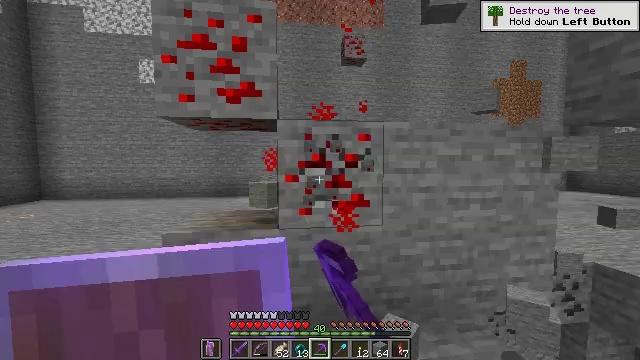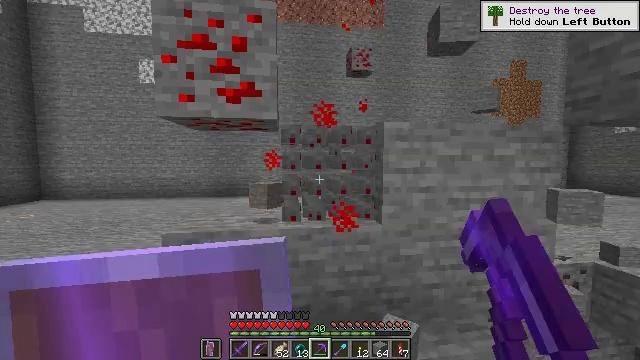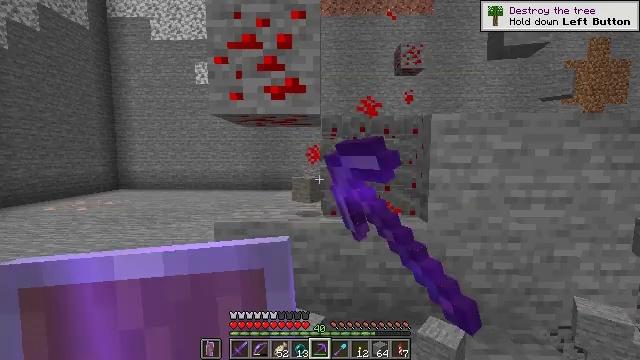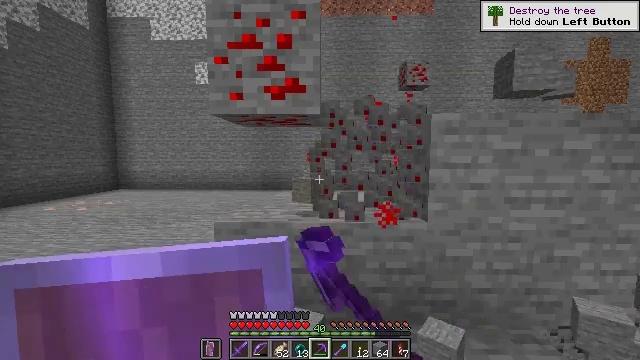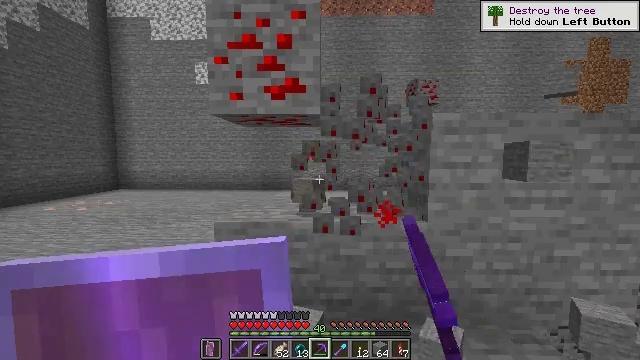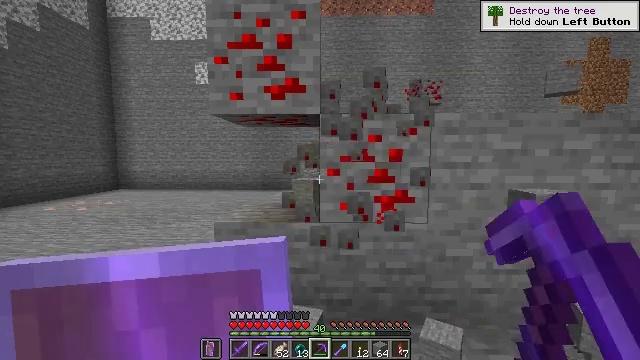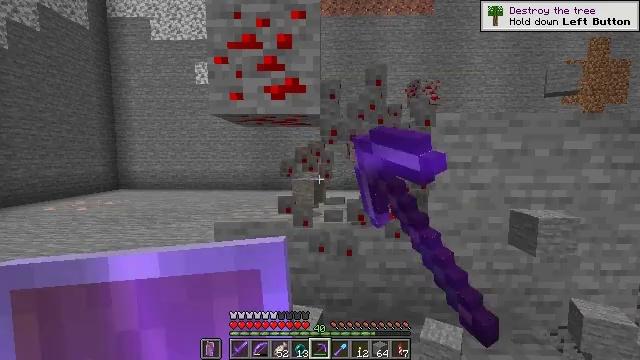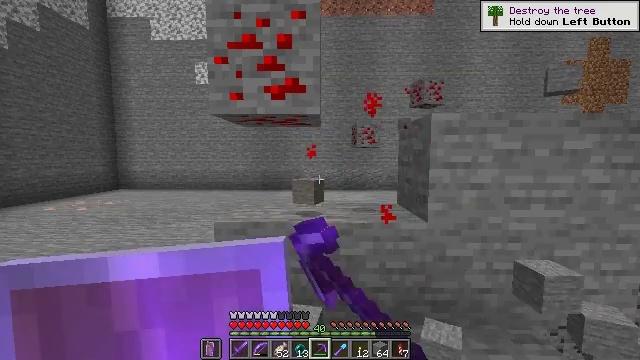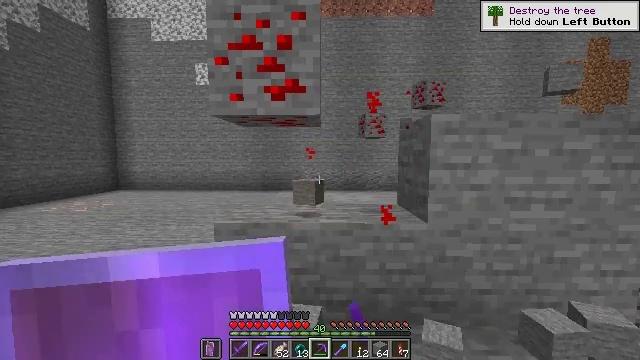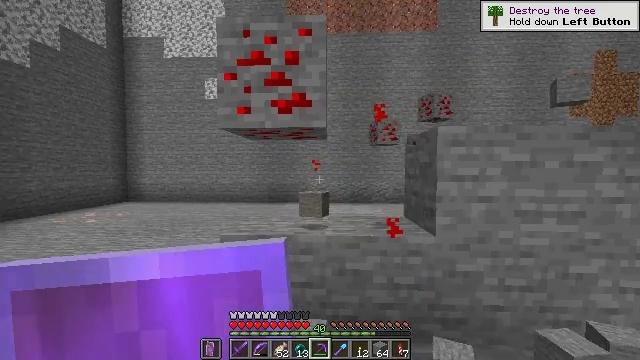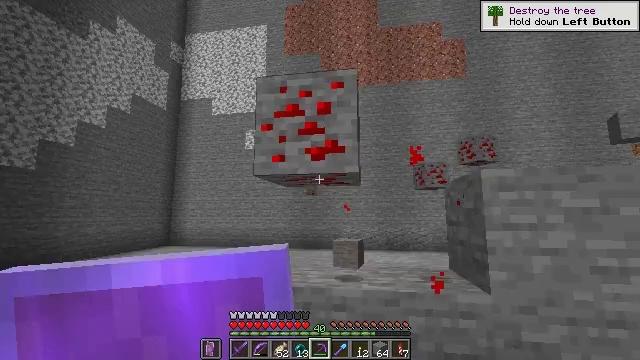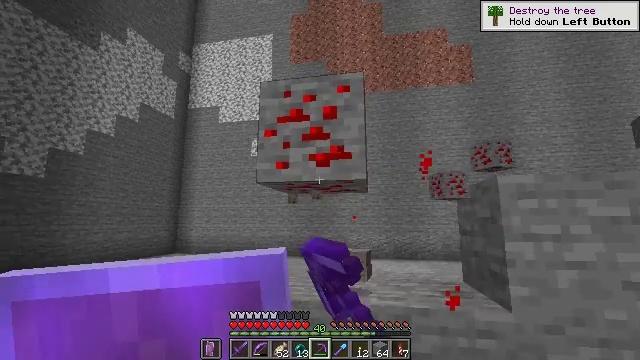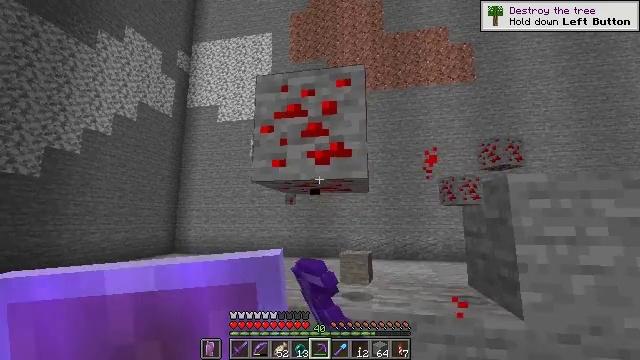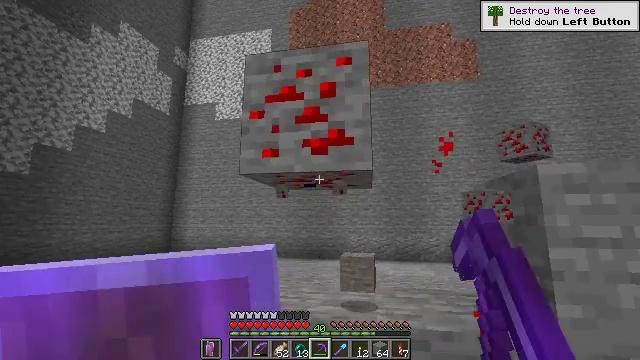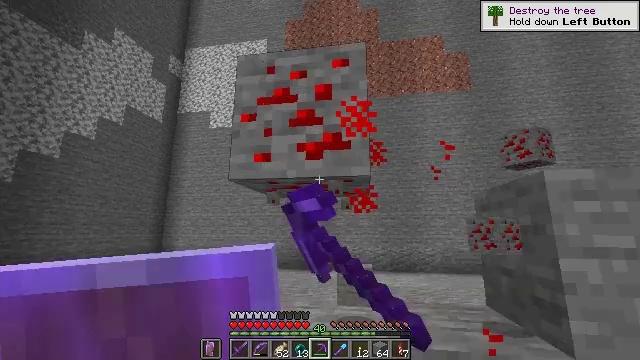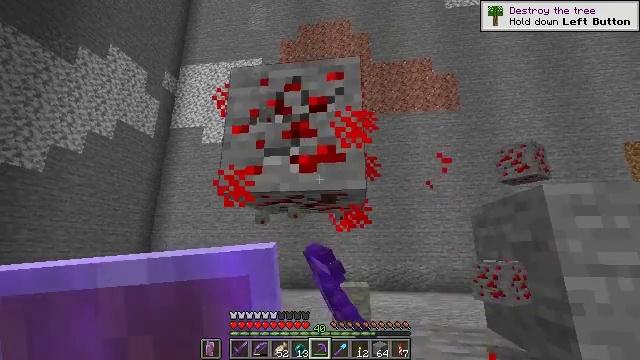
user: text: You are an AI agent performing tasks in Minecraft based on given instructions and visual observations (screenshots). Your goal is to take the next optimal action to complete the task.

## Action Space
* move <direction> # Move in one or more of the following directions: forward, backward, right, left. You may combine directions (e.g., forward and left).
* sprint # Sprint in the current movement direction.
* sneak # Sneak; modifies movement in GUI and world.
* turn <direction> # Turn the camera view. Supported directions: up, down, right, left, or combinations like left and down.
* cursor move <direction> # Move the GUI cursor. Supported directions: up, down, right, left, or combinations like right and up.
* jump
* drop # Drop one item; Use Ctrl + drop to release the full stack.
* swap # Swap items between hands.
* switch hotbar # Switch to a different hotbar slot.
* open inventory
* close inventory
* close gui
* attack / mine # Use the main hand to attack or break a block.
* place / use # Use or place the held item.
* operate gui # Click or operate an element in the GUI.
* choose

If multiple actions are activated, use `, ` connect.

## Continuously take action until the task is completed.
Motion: motion action
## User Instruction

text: Break the redstone ore to pick it up.
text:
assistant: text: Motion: attack / mine
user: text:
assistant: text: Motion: turn left and down, attack / mine
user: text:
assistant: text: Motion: attack / mine
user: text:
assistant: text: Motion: attack / mine
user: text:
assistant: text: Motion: attack / mine
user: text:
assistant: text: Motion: attack / mine
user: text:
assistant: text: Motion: attack / mine
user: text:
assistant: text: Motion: attack / mine
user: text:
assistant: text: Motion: turn left and up, attack / mine
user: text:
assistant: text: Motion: move forward, turn left and up, attack / mine
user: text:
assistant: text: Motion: move forward, turn left and up, attack / mine
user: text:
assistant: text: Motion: move forward, attack / mine
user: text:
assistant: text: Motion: move forward, attack / mine
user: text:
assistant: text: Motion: turn right and up, attack / mine
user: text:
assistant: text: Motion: turn right and up, attack / mine
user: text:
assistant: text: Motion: attack / mine
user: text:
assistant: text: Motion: attack / mine
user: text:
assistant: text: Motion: attack / mine
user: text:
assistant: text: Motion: attack / mine
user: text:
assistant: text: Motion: attack / mine
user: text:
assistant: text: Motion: attack / mine